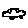
Label: car